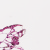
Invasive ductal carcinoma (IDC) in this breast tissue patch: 0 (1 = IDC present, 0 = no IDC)